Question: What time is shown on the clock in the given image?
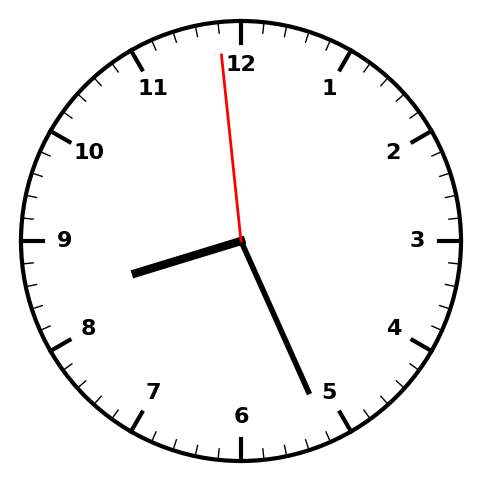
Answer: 08:25:59